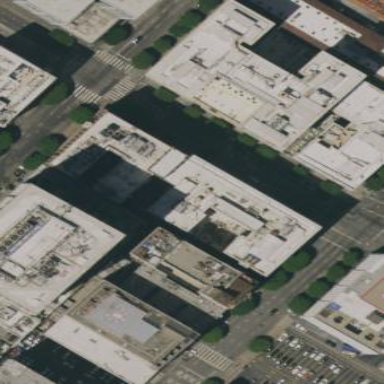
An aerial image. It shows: Commercial building.